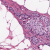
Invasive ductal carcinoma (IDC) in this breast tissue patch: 1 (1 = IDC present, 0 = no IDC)